Question: I use to create login form. But the form of Nebular using email validation. I want to disable email validation because my website using 'username'.

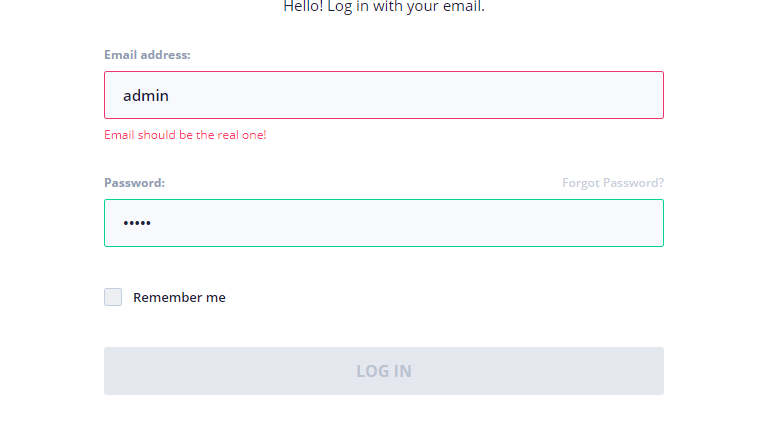
Answer: I don't believe there is an easy configuration option to change the 'user' properties of the login form. If you look at the source of the <URL>.
You'll have to create your own login component extending 'NbLoginComponent'. For the custom login component you don't need anything in your 'ts' file, you are only providing a new template and inheriting all the functionality of 'NbLoginComponent'. In the template you can change the model binding for the Email input and remove the email validation ('pattern=".+@.+\..+"') from the input.
### username-login.component.ts
'''
import { Component } from '@angular/core';
import { NbLoginComponent } from '@nebular/auth';
@Component({
selector: 'username-login',
templateUrl: './login.component.html',
})
export class UsernameLoginComponent extends NbLoginComponent {
}
'''
### username-login.component.html
'''
... omitted
<form (ngSubmit)="login()" #form="ngForm" aria-labelledby="title">
<div class="form-control-group">
<label class="label" for="input-email">Email address:</label>
<input nbInput
fullWidth
[(ngModel)]="user.username"
#username="ngModel"
name="username"
id="input-username"
placeholder="Username"
fieldSize="large"
autofocus
[status]="username.dirty ? (username.invalid ? 'danger' : 'success') : 'basic'"
[required]="getConfigValue('forms.validation.username.required')"
[attr.aria-invalid]="username.invalid && username.touched ? true : null">
<ng-container *ngIf="username.invalid && username.touched">
<p class="caption status-danger" *ngIf="username.errors?.required">
Username is required!
</p>
</ng-container>
</div>
...
</form>
'''
Then in your routes, just route to your custom login component
### app-routing.module.ts
'''
const routes: Routes = [
{
path: '',
redirectTo: 'auth',
pathMatch: 'full',
},
{
path: 'auth',
component: NbAuthComponent,
children: [
{
path: '',
component: UsernameLoginComponent,
}
],
},
];
'''
In the stackblitz below I have a working example. After Log In button is pressed, I have an alert showing the object that is sent in the post request. You can also check the request in the Network tab of the dev tools to see the request body.
> STACKBLITZ: <URL>